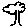
Label: tree